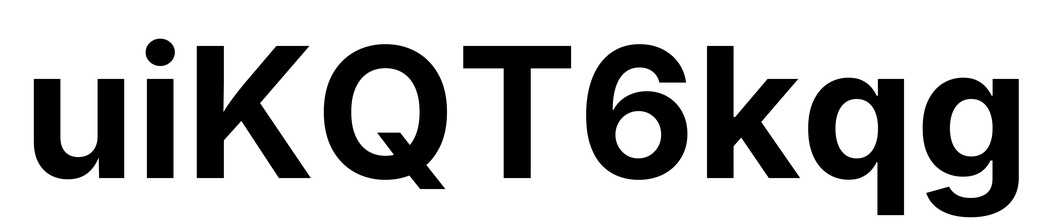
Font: Inter_Bold